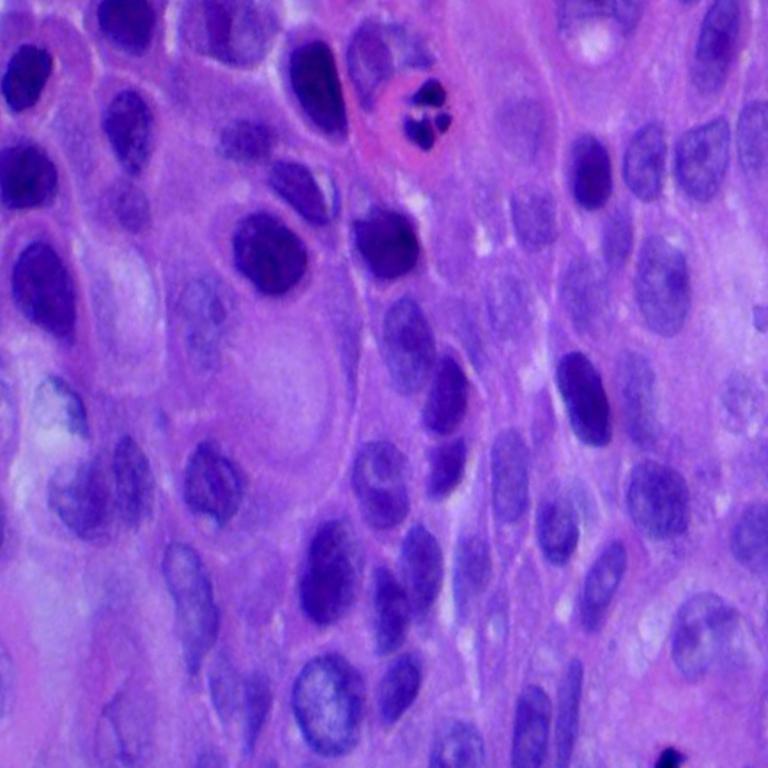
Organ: lung
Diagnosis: squamous carcinomas